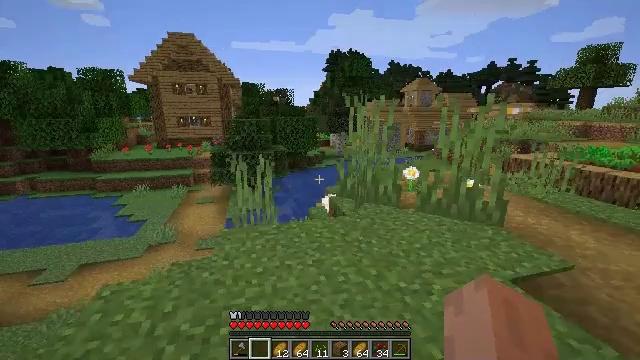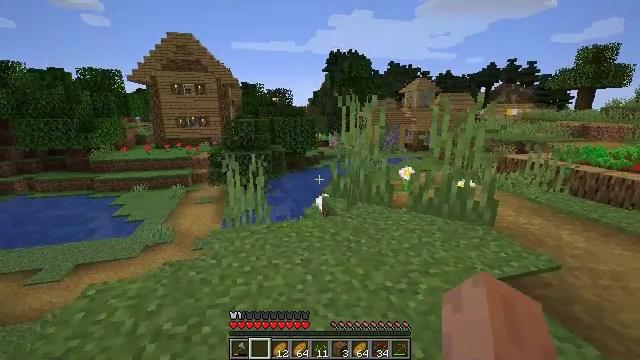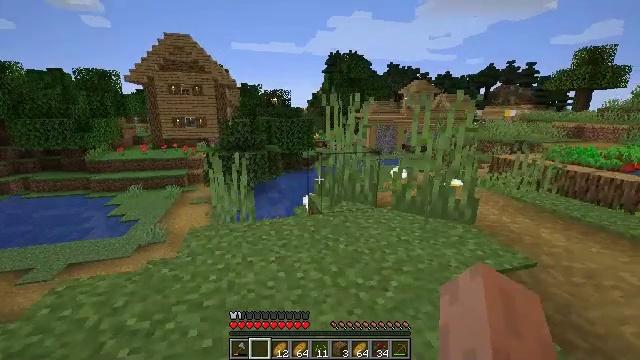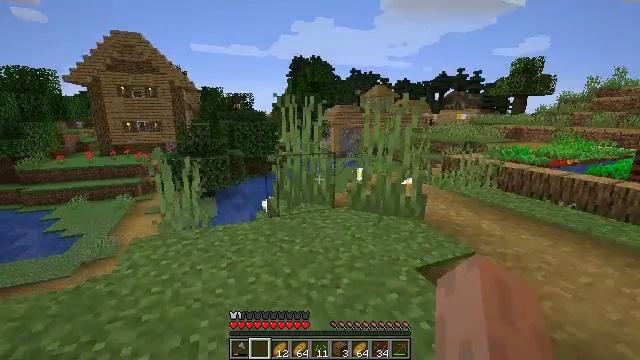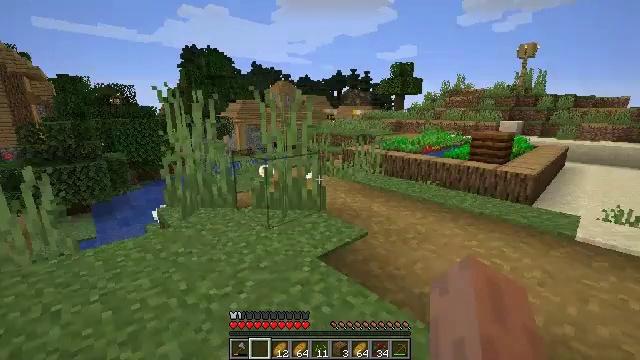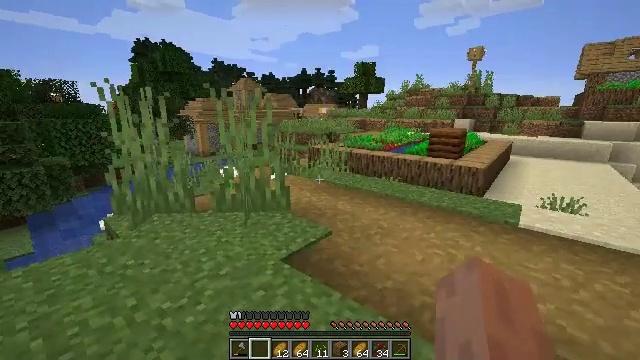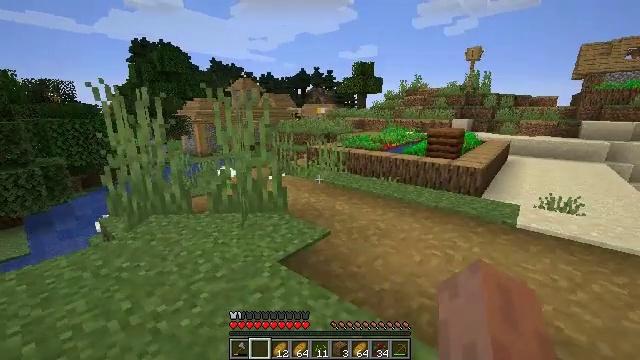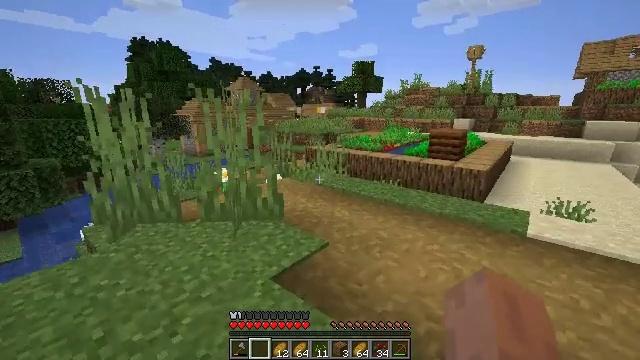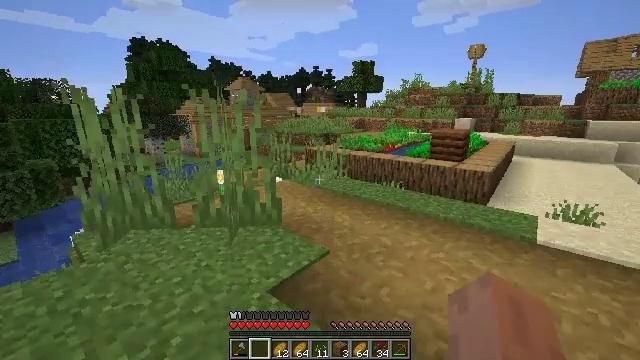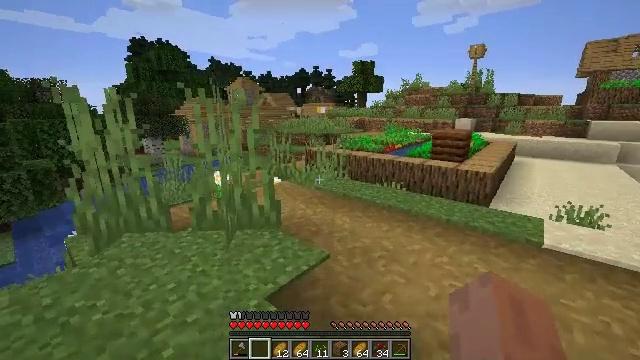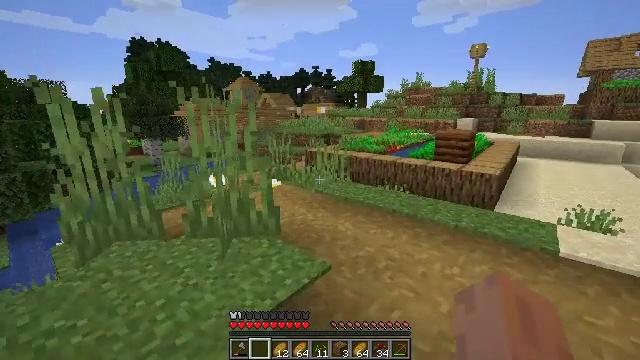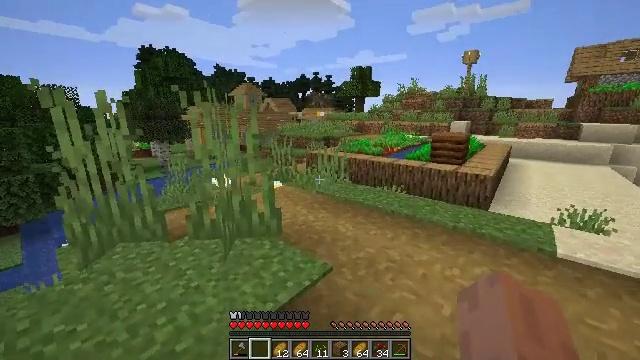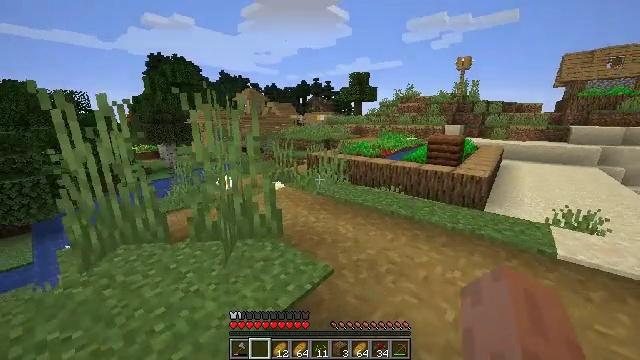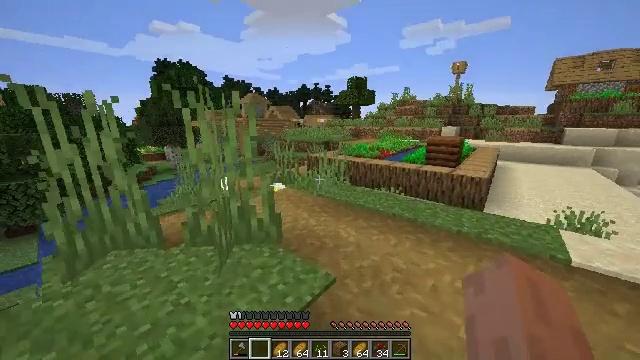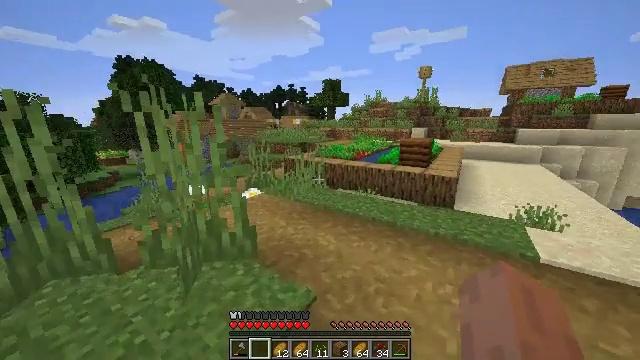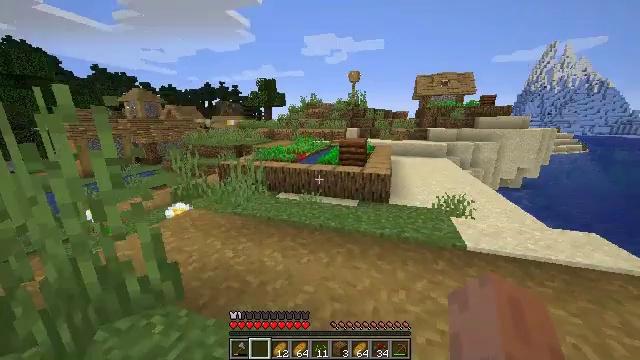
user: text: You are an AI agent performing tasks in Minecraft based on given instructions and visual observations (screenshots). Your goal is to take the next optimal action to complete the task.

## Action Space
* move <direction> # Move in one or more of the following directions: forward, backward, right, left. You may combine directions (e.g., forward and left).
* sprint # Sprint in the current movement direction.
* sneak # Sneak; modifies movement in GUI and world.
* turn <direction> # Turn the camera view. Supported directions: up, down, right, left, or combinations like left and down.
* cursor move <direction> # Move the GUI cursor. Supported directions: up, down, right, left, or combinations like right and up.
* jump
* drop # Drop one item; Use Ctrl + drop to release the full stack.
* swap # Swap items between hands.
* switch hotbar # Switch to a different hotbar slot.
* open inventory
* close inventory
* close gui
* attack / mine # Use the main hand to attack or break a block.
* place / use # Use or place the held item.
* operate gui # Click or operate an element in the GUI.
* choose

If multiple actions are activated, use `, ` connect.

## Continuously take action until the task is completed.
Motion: motion action
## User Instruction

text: Kill a villager.
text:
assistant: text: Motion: move right
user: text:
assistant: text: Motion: move right
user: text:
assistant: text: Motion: move right, turn right
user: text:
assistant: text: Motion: turn right
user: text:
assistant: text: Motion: turn right
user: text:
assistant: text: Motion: move forward
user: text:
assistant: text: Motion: move forward
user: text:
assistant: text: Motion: move forward
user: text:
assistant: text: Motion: no_op
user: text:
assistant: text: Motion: move forward
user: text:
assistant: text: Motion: move forward
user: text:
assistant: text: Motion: move forward
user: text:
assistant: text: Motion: move forward
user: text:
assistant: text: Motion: move forward, turn right
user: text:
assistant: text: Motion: move forward, turn right
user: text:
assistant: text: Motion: move forward, turn right and down
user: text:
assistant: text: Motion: move forward, turn right, jump
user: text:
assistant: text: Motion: move forward, jump
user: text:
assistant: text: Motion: move forward, jump
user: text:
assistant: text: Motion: move forward and move right
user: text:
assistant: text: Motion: move forward and move right
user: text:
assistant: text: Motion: move forward and move right
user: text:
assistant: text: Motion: move forward and move right
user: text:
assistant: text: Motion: move forward
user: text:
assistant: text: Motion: move forward
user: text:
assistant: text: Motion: move forward
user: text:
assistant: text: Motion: move forward
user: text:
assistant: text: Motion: move forward, turn right
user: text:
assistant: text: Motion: move forward
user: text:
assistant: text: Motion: move forward